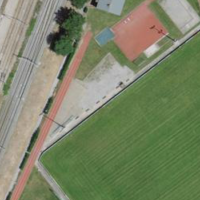
EUNIS habitat code: 53
Species observed at this site:
Eurydema ornata